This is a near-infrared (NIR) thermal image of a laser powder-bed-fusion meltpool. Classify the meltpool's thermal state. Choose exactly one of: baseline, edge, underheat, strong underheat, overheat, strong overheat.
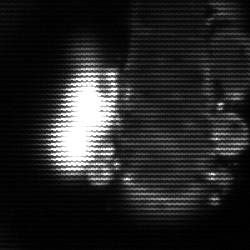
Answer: strong underheat